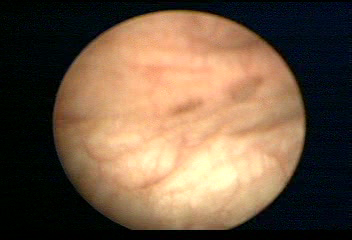
Modality: WLC
Class: Normal mucosa
Bladder cancer association: No